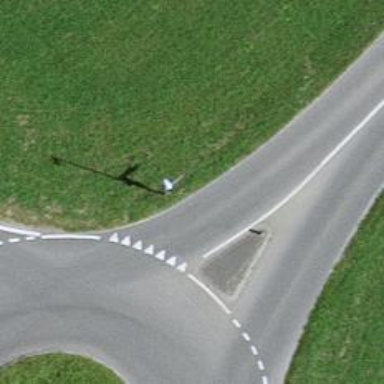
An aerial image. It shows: Road with "give way" sign.